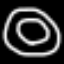
Label: donut